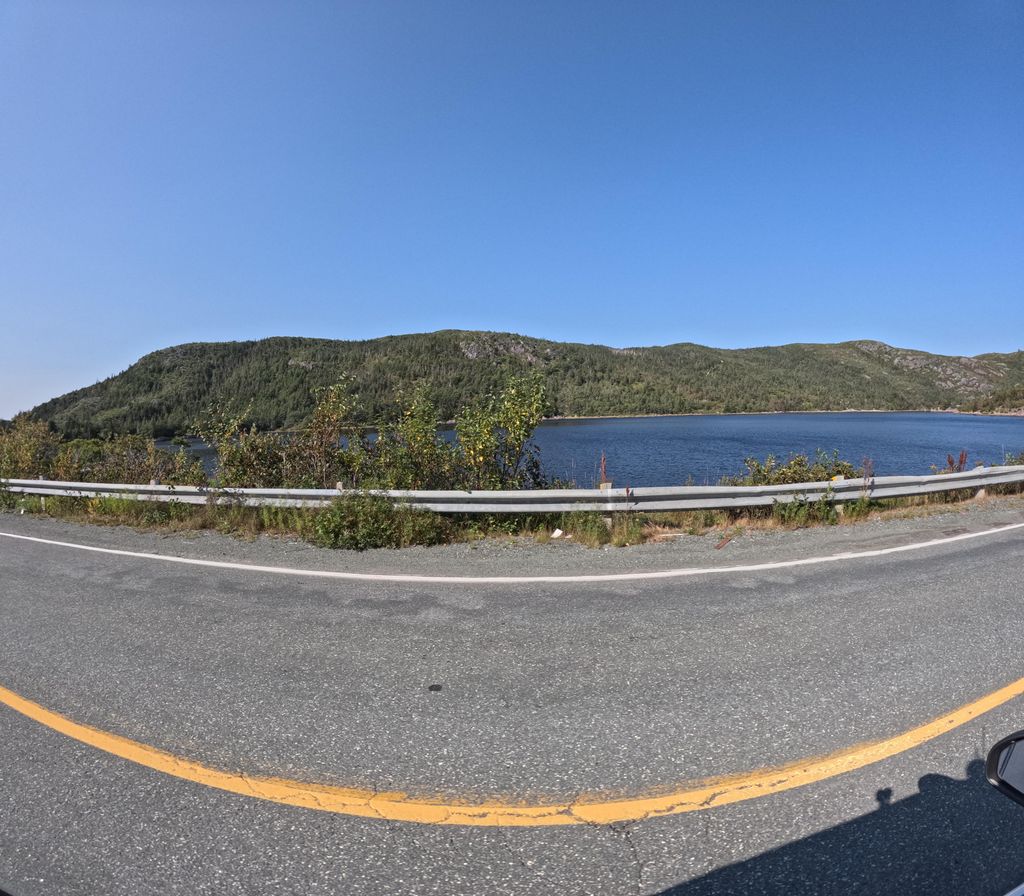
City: st_johns